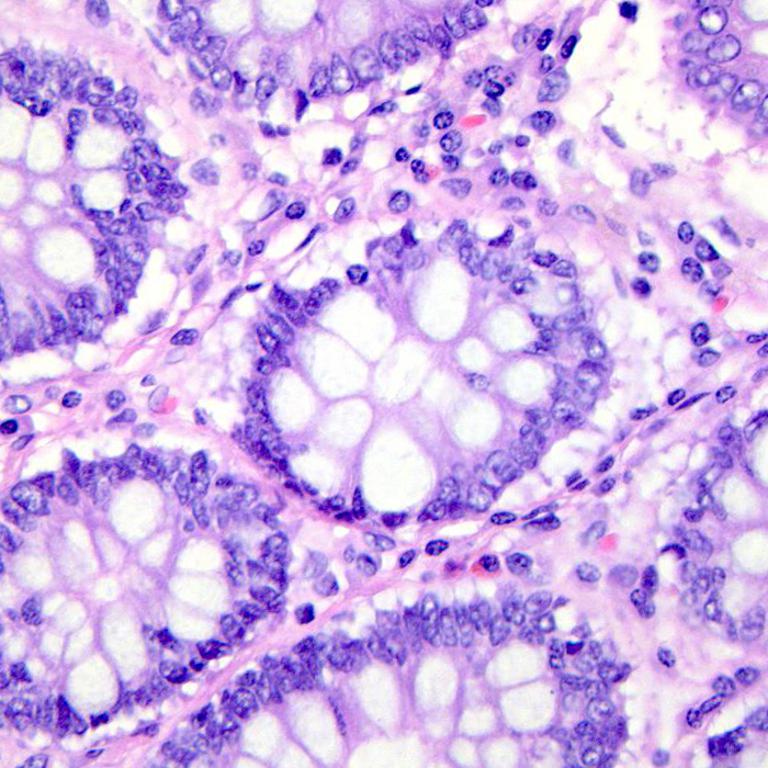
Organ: colon
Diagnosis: benign